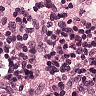
Metastatic tissue present: no